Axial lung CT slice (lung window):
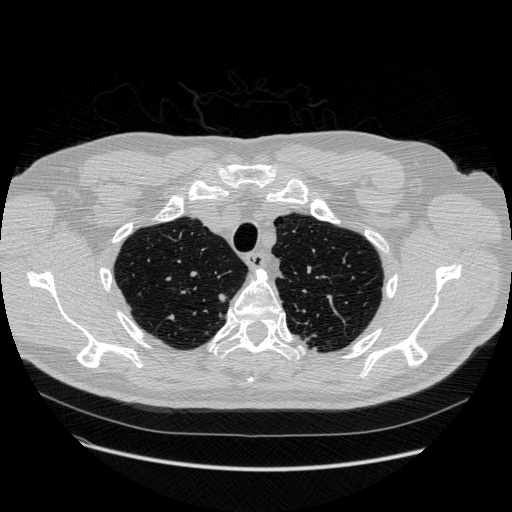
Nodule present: yes
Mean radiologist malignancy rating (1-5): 3.25